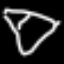
Label: diamond